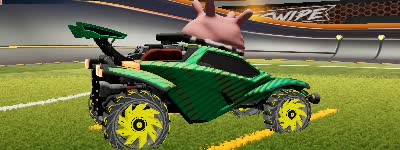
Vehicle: octane